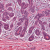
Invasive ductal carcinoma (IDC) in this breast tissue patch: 0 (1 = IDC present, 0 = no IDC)